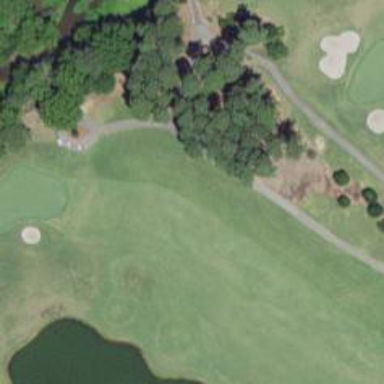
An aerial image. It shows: Path for both roads and golfers.